Aerial crown-view tile of a tropical tree (Barro Colorado Island, Panama), acquired 20241112:
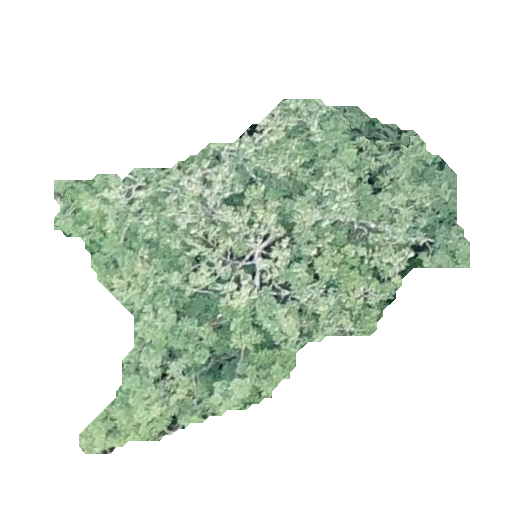
Species: Tabebuia rosea
GBIF accepted scientific name: Tabebuia rosea
Crown area: 129.44 m²